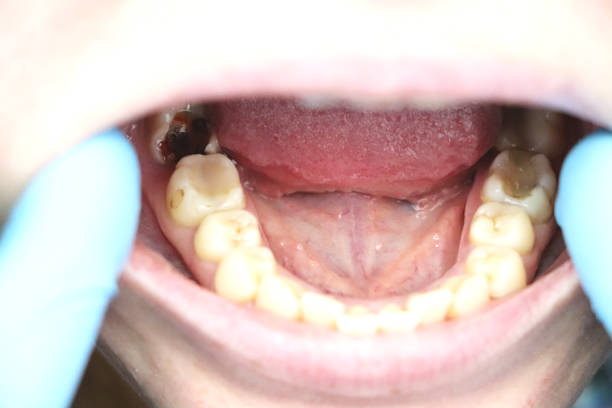
Condition: Caries